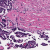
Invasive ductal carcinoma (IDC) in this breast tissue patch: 0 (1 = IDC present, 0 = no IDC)